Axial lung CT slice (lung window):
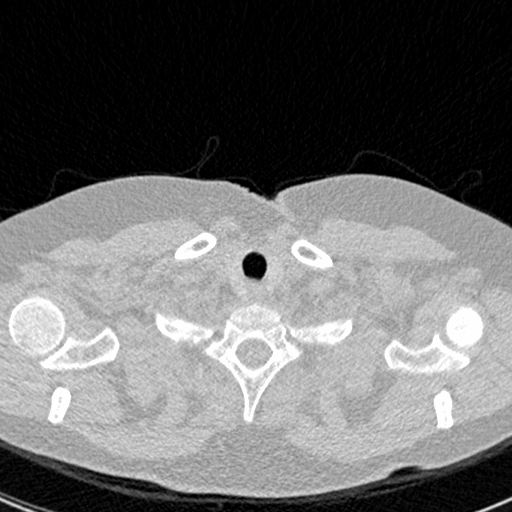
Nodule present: no